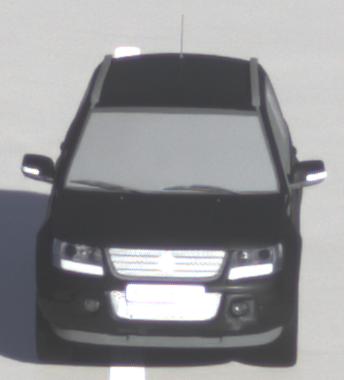
Make: Suzuki
Model: Grand Vitara
Detailed model: Gen. 1 JT
Model produced from: 2009
Model produced until: 2012
Doors: 5
Color: black
Road condition: wet road
Daytime: morning or afternoon
Contrast: high contrast